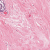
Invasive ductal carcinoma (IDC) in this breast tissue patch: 0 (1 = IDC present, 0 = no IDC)